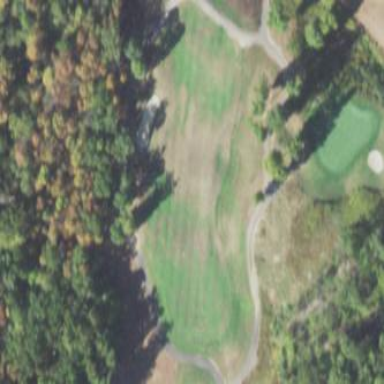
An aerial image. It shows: Golf fairway surrounded by grass.